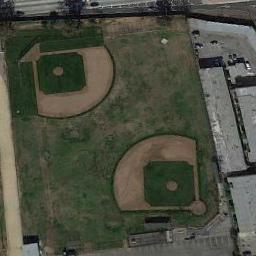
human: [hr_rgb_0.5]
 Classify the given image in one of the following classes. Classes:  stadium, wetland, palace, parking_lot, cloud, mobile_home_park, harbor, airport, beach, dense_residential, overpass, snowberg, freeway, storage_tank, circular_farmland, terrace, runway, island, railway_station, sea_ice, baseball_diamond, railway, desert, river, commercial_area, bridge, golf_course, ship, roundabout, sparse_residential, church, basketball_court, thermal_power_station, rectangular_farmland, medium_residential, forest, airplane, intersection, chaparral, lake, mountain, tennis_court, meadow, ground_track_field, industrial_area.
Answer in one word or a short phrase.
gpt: baseball_diamond